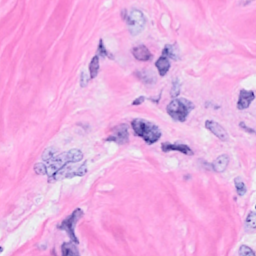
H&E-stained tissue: Breast